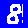
Digit: 8